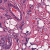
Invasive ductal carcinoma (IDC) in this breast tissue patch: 0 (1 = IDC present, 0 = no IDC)